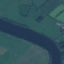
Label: River